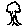
Label: tree